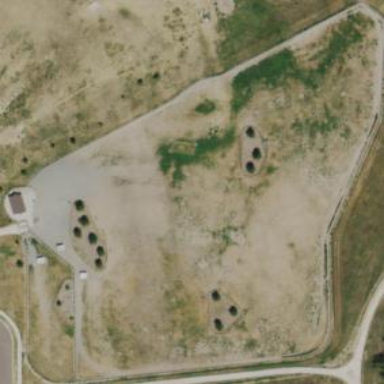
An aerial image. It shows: Dog park for leisure land.